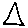
Label: triangle